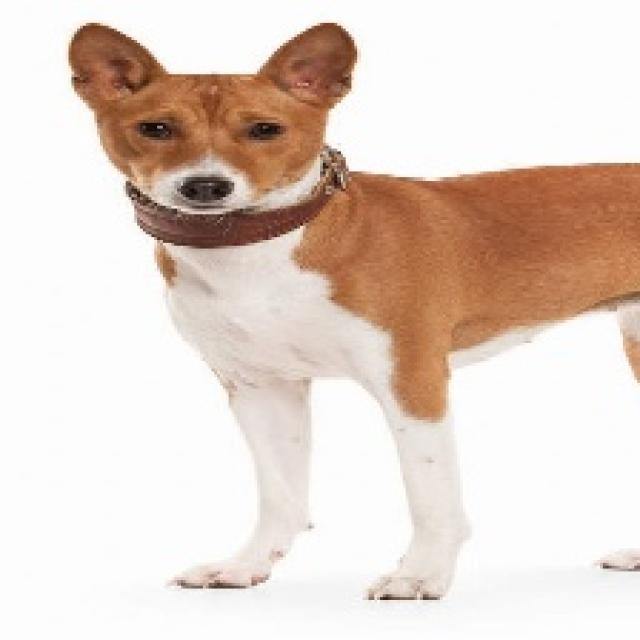
Healthy canine skin — no visible lesions, inflammation, or abnormalities. The skin and coat appear normal.